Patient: sex F, age 69
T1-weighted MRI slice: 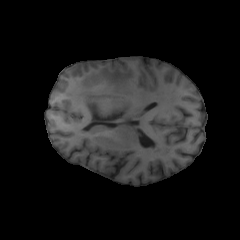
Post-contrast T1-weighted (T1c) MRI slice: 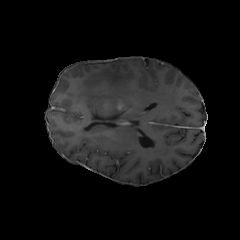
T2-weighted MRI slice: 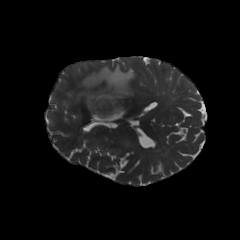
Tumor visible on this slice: yes
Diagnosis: Glioblastoma, IDH-wildtype
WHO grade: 4